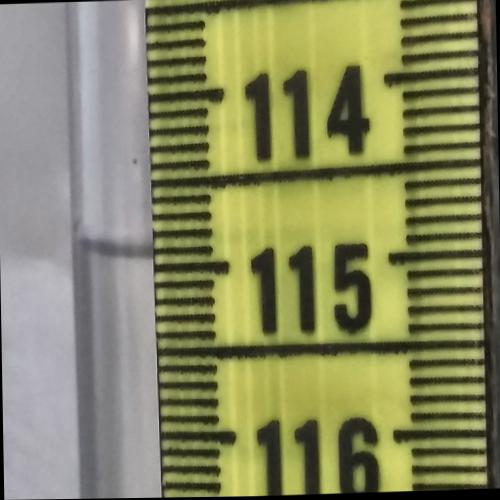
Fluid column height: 114.9 cm